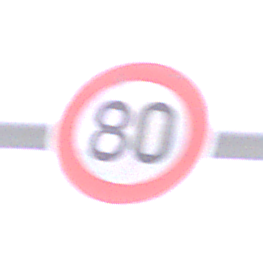
Verkehrszeichen: Geschwindigkeit80
Umgebung: Outdoor, Urban
Tageszeit: Midday
Wetter: Overcast
Licht: Natural
Jahreszeit: NotSpecified
Kontrast: LowContrast